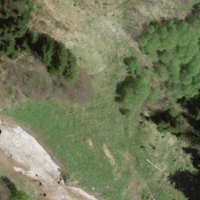
EUNIS habitat code: 44
Species observed at this site:
Dactylorhiza maculata
Gymnadenia conopsea